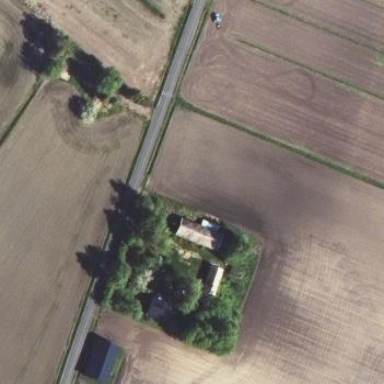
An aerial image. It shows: Farmyard area.